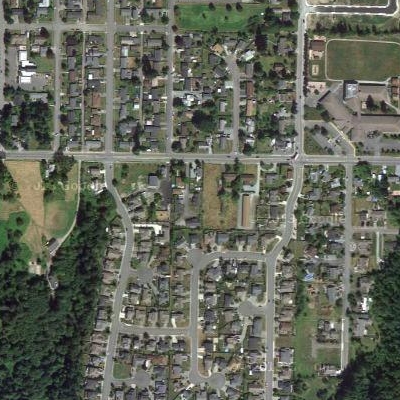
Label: Resident